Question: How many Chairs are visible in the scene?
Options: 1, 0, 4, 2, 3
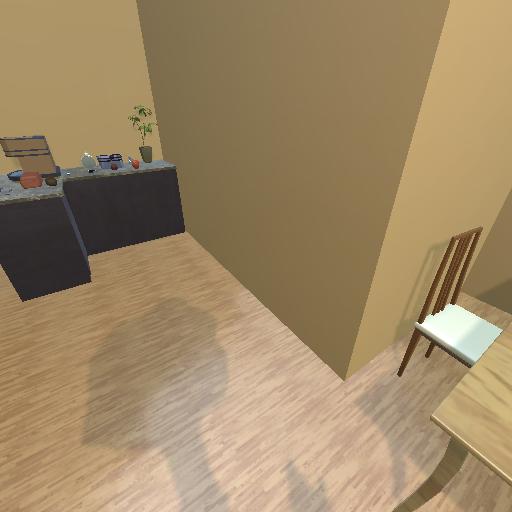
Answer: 1